Question: i'm working on my (multidex) android application and it seems the 1.1.0 AS update has broken my project structure.
I'm using API Level 19 w. JDK 1.7.0_75 and build tools 21.1.2.
problem is that AS cannot resolve any of my external libraries.
The libs seems to be imported correctly, they're listed in the project windows under external libraries, my module references them and gradle contains:
'''
dependencies {
//does not work
provided 'com.google.code.gson:gson:2.3.1'
compile fileTree(dir: 'libs', include: ['*.jar'])
compile 'com.google.code.gson:gson:2.3.1'
}
'''
Within a class import cannot be resolved but "intellisense" is able to detect and autocomplete the namespace.

weird thing is rebuilding and debugging the application works except that adb stops to work after the apk has been installed and launched on the device. It pops up the "Waiting for debugger" window but nothing happens and logcats error output is
"Starting window AppWindowToken{} timed out".
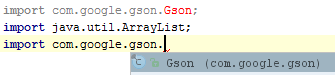
Answer: Often this comes as Android Studio caches a bunch of information that persists between installs. As soon as you're getting an issue it's a good idea to go to and drop the cache.
It will be a bit slow when it restarts but can often solve a lot of problems.